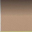
Piece: xx